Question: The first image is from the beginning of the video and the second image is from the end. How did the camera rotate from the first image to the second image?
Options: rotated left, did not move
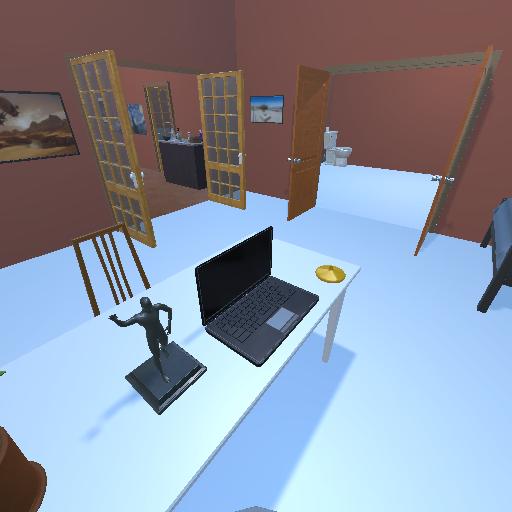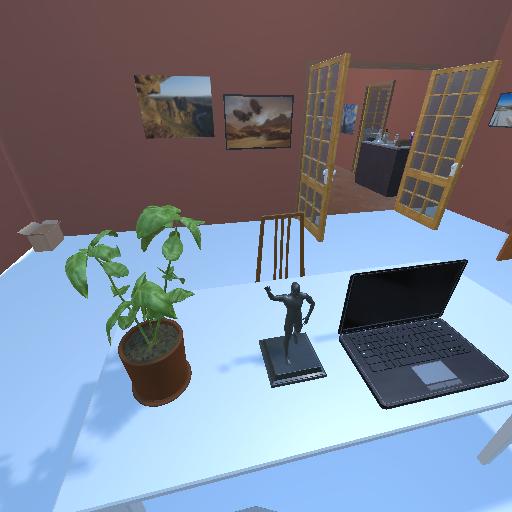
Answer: rotated left